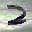
Label: 2